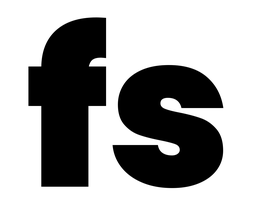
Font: Poppins-Black